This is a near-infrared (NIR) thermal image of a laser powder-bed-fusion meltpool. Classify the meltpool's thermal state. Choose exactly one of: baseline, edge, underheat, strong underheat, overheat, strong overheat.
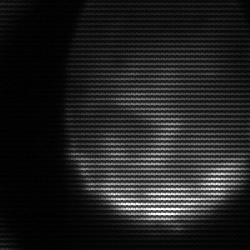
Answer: edge